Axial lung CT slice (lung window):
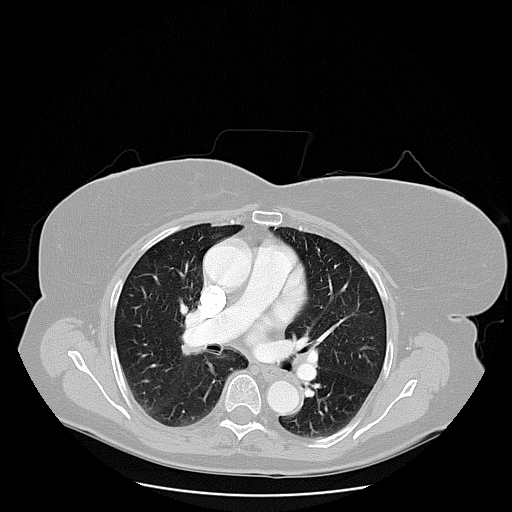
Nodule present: no